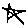
Label: star